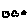
Label: cloud